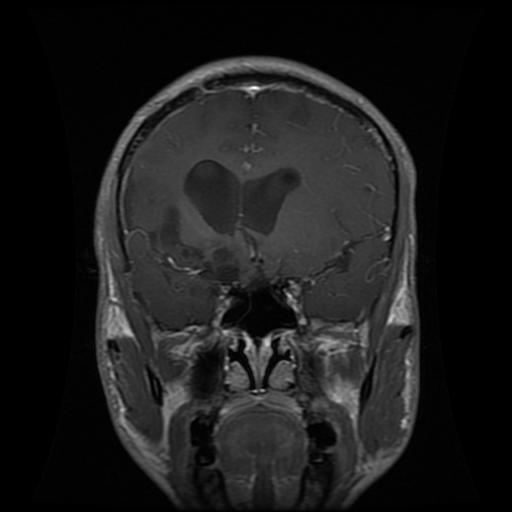
Label: glioma